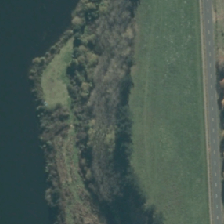
Land cover: broadleaved_indigenous_hardwood